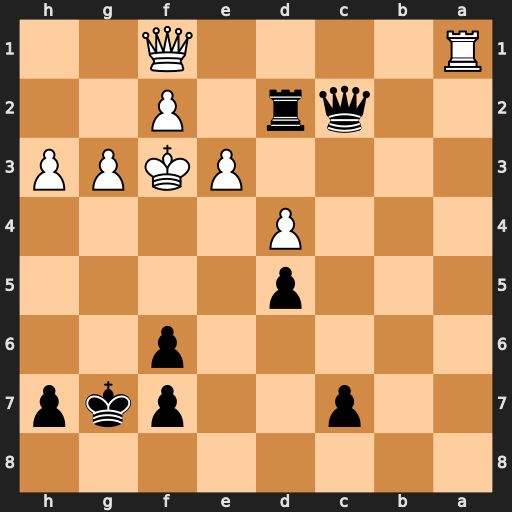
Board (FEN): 8/2p2pkp/5p2/3p4/3P4/4PKPP/2qr1P2/R4Q2
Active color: b
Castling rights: -
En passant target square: -
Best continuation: Qe4#